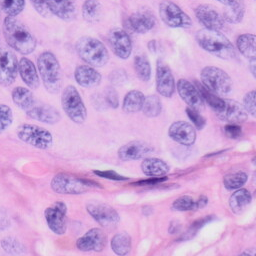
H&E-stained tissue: Skin